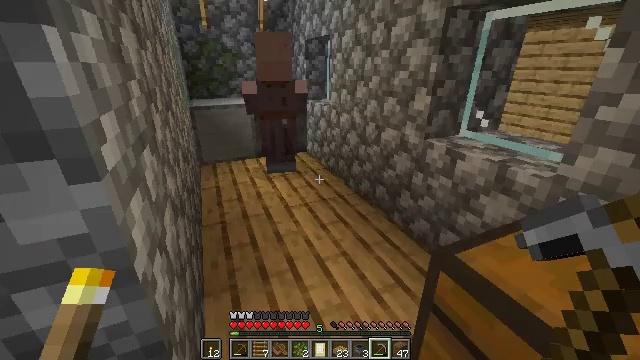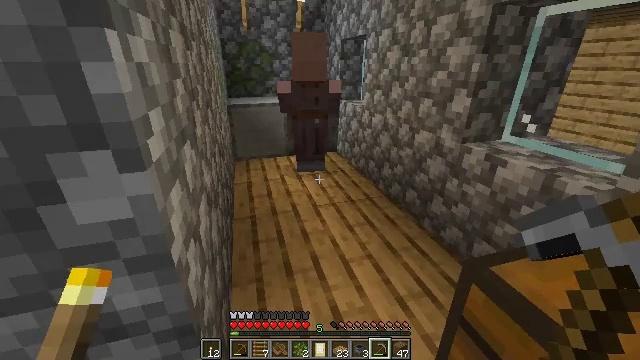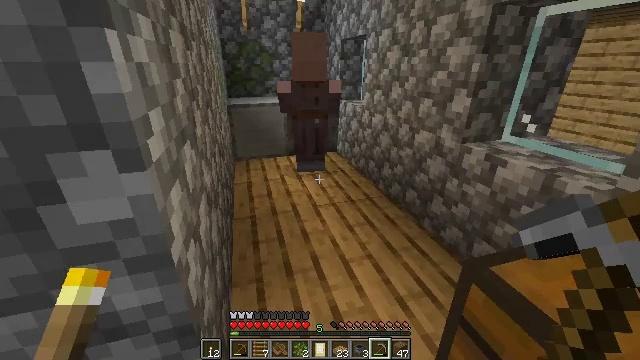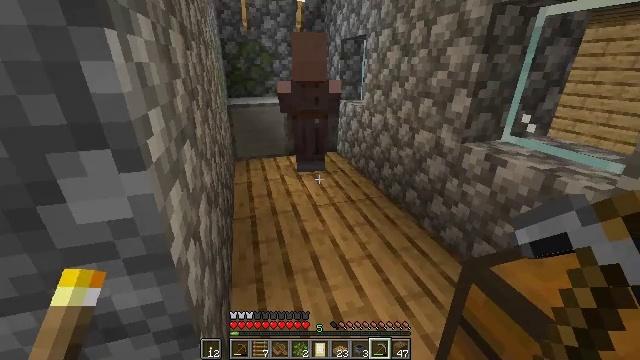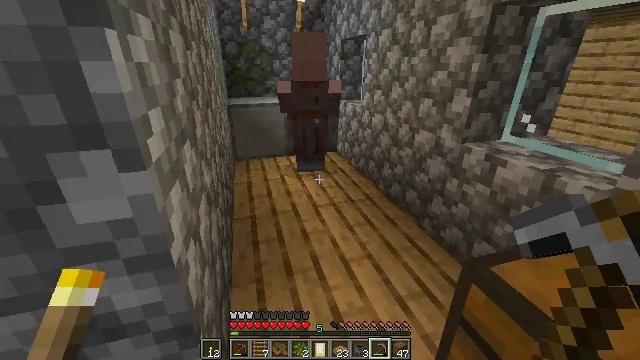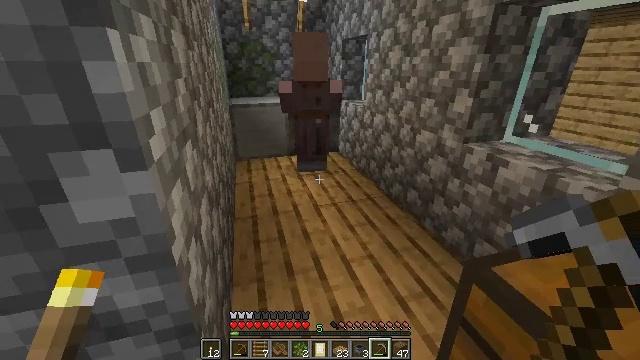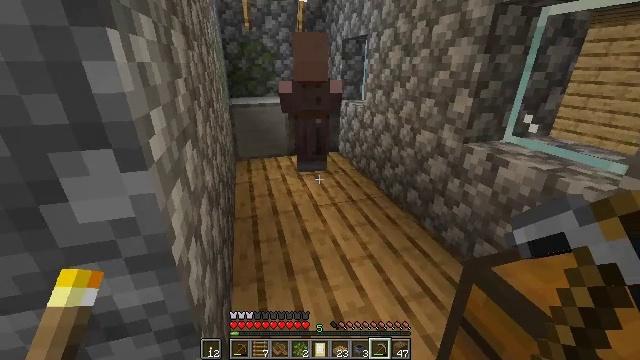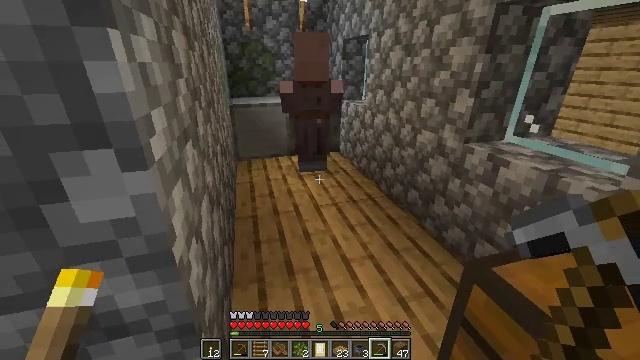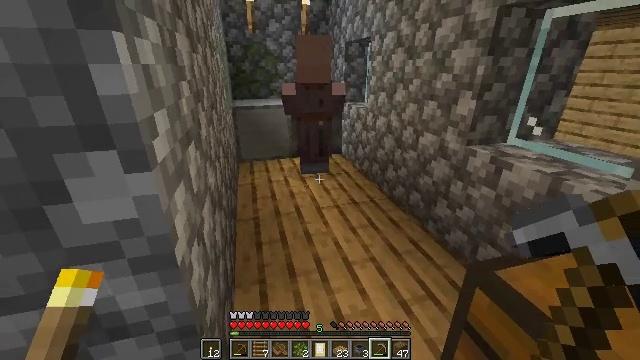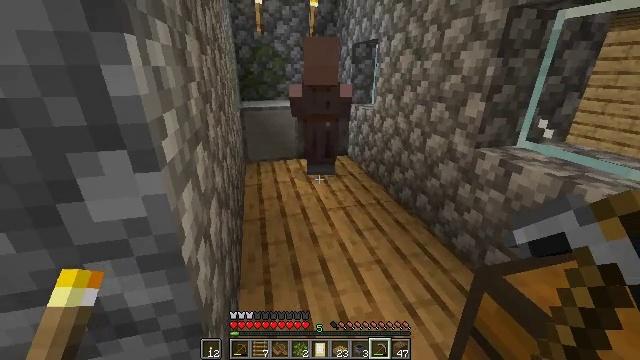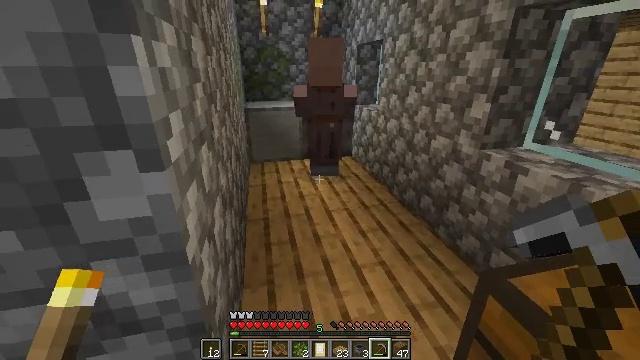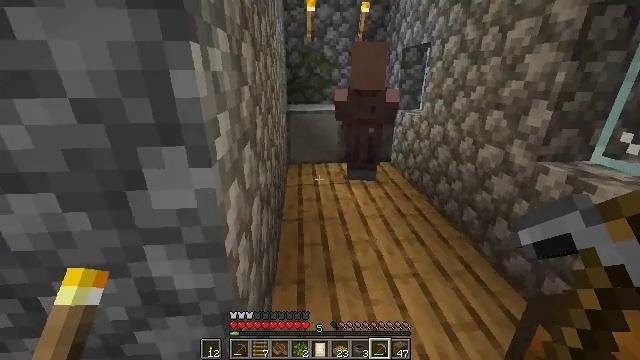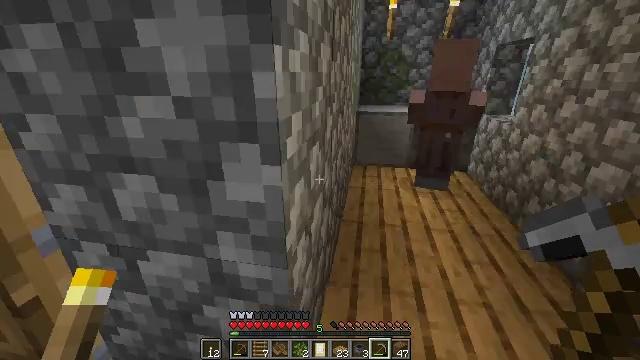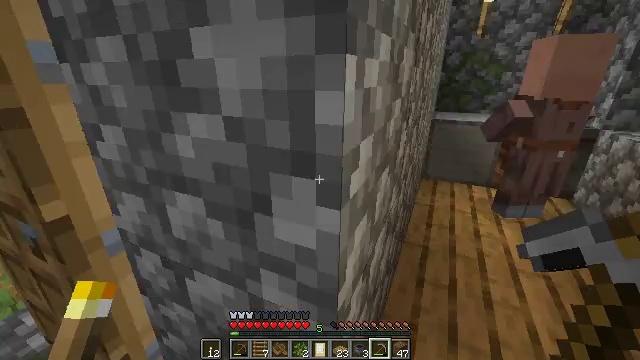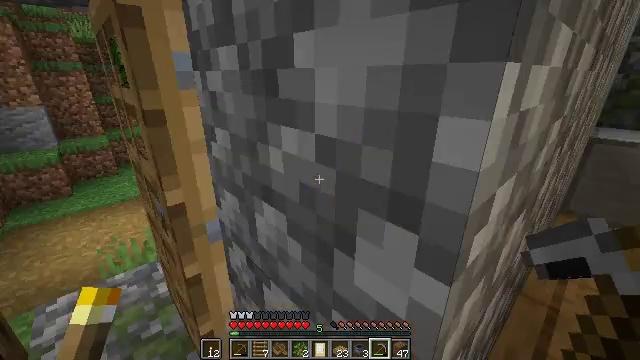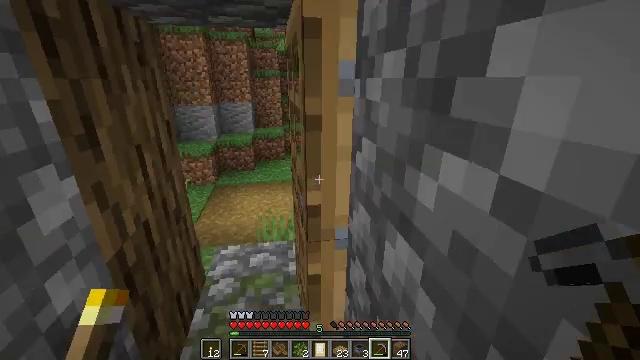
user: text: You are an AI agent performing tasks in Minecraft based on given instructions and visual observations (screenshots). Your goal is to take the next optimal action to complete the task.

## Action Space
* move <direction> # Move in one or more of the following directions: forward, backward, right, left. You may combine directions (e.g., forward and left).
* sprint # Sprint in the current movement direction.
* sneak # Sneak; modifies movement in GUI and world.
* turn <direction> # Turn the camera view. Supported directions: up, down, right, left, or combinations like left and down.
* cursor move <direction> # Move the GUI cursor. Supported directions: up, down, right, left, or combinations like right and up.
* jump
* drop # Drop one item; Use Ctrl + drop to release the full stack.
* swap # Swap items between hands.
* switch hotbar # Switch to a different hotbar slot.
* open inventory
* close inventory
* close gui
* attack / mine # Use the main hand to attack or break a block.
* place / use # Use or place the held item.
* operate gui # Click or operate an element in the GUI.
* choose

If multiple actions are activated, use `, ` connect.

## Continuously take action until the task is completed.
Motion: motion action
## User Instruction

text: Gather the cauldron for reuse.
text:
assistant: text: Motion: turn left
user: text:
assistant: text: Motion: no_op
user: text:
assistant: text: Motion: no_op
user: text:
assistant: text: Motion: no_op
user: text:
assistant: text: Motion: no_op
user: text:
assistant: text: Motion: no_op
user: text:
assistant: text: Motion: no_op
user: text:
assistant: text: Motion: no_op
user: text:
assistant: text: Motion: turn left
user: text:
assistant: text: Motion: no_op
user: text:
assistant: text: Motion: turn left
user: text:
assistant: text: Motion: move forward, turn left
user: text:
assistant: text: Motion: move forward, turn left
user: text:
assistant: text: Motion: move forward, turn left
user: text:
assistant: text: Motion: move forward, turn left
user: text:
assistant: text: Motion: move forward, turn left
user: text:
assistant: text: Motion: move forward, turn left
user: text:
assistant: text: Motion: move forward
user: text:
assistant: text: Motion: move forward
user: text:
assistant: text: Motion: move forward
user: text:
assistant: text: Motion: move forward
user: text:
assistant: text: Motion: move forward
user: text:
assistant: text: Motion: move forward
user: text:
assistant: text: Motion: move forward
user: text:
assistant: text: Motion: move forward
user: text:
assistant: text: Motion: move forward
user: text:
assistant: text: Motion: move forward, turn right
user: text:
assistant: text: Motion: move forward
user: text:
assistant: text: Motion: move forward
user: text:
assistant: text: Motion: move forward